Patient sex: M
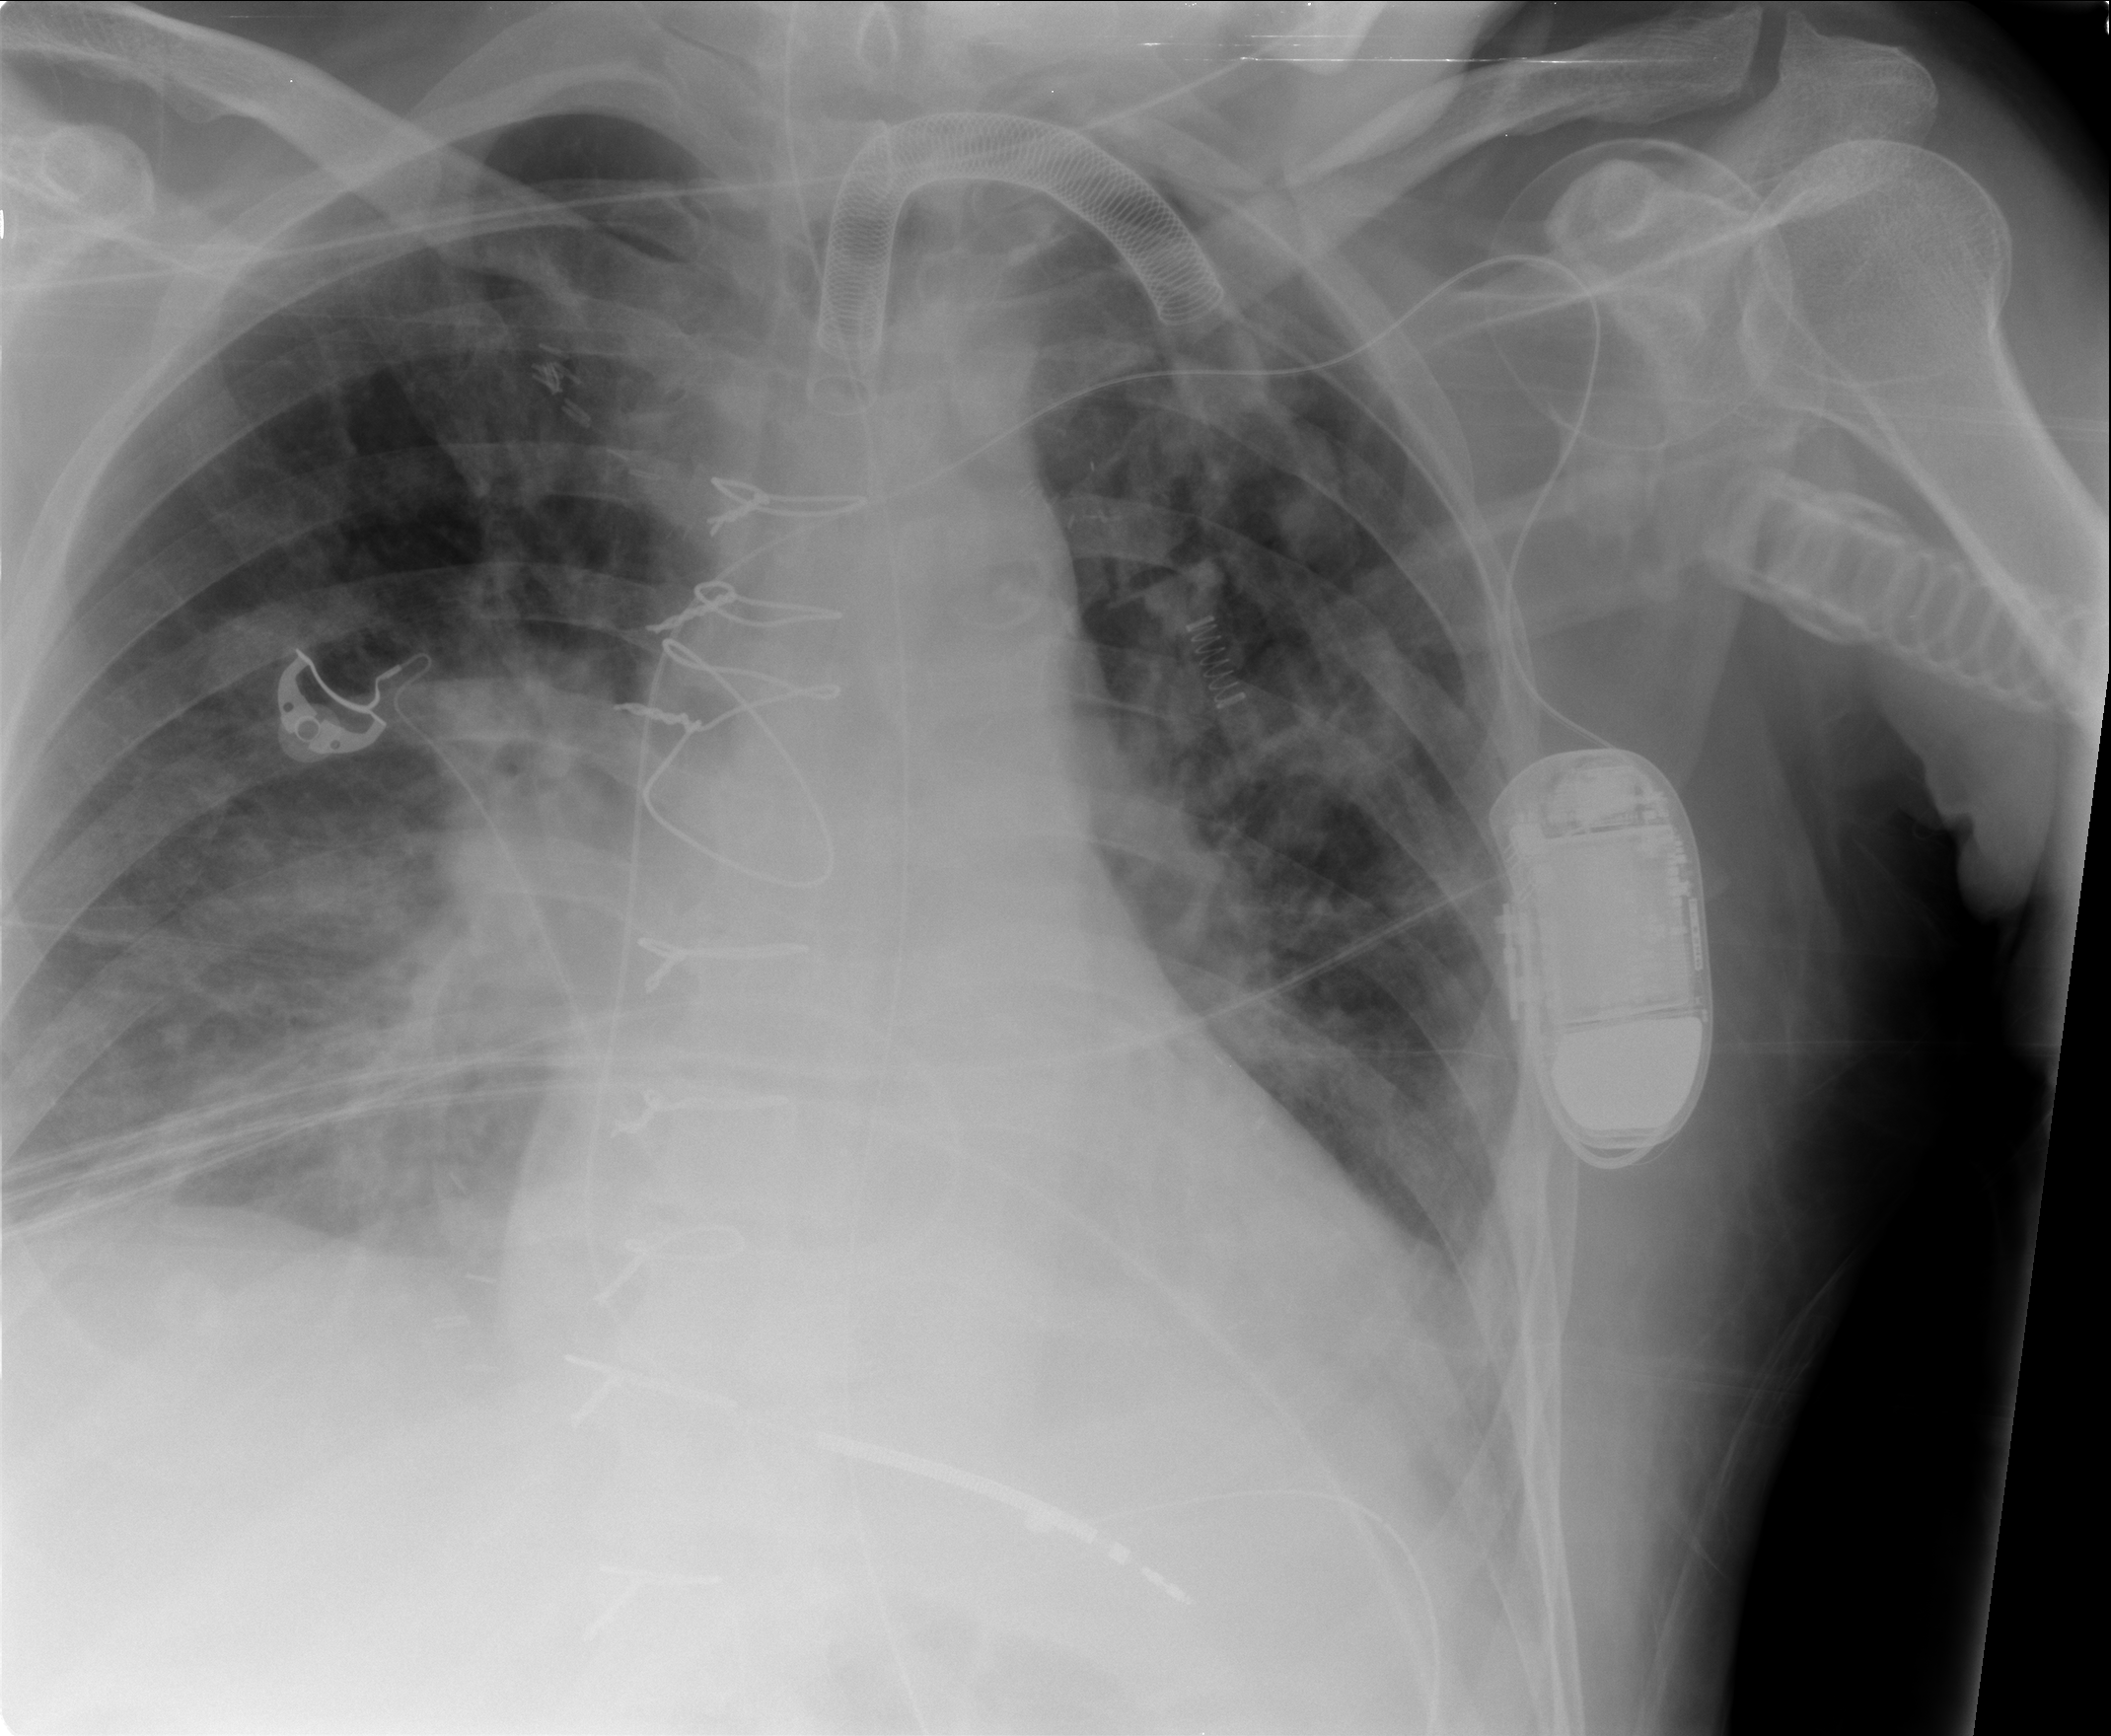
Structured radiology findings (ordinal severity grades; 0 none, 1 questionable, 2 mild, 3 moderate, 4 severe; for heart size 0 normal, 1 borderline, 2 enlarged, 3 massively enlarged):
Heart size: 2
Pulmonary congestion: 2
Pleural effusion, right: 0
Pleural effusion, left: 2
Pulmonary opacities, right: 2
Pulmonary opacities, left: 2
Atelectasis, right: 2
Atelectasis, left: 2